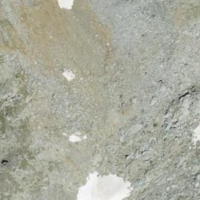
EUNIS habitat code: 48
Species observed at this site:
Silene acaulis